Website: home-depot
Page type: billing-address
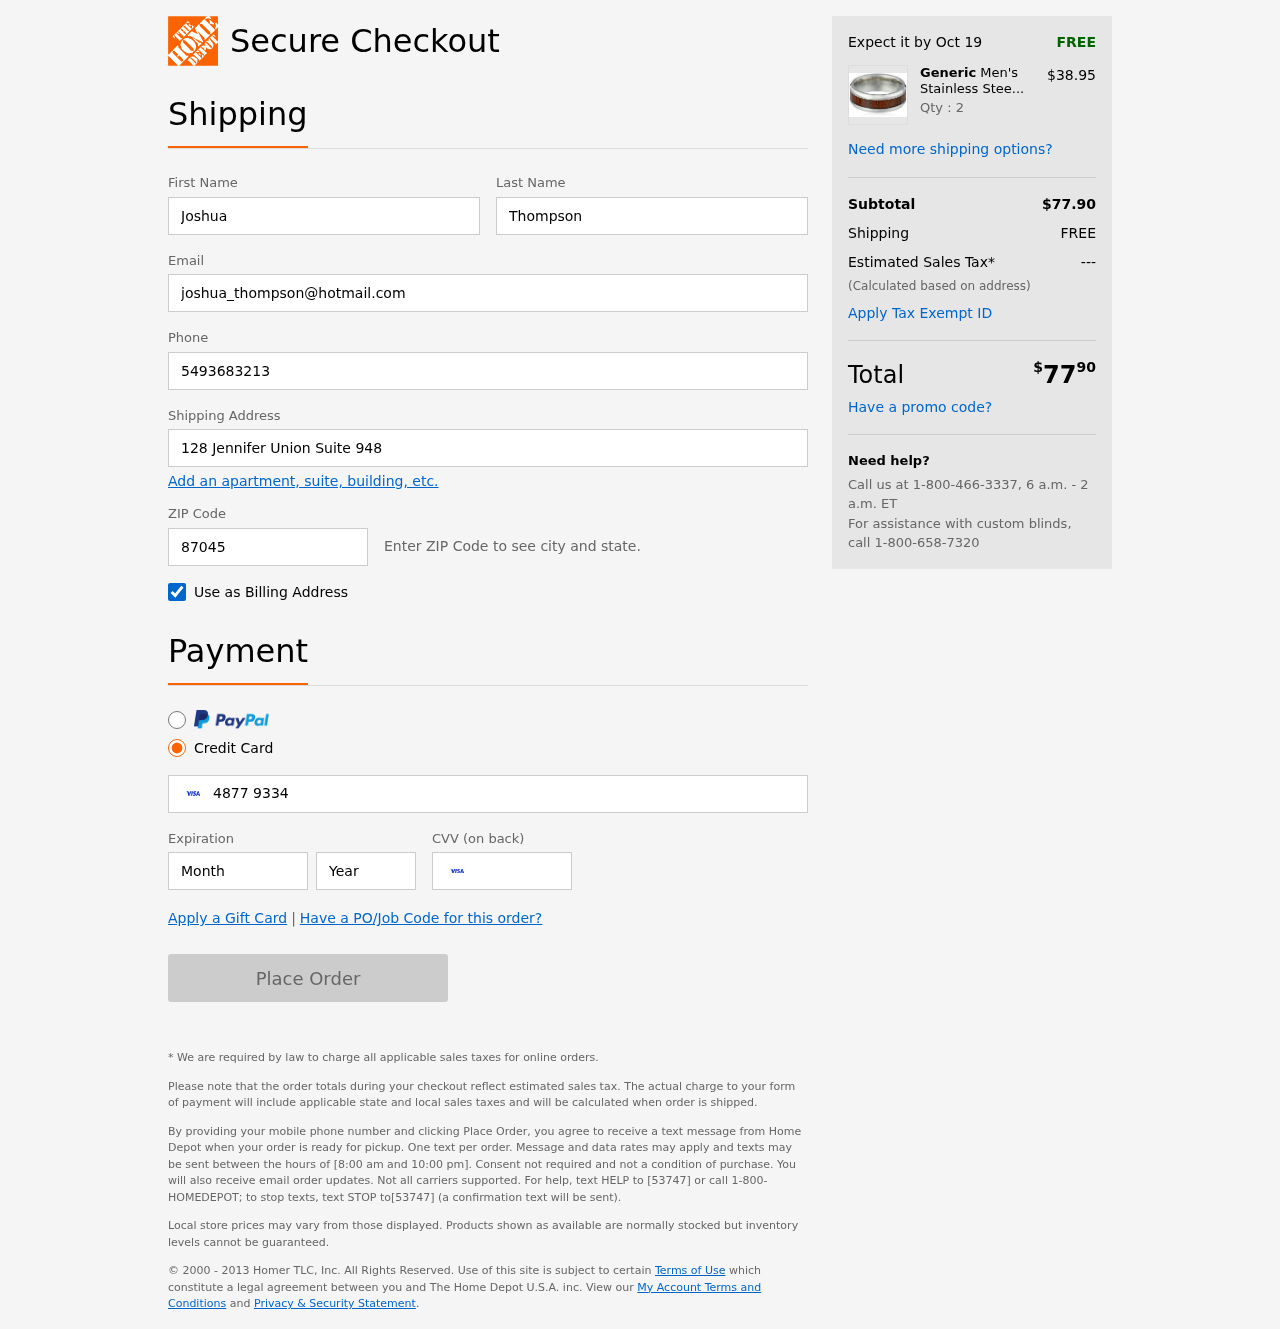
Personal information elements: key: PII_FIRSTNAME
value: Joshua
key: PII_LASTNAME
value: Thompson
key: PII_EMAIL
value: joshua_thompson@hotmail.com
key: PII_PHONE
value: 5493683213
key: PII_STREET
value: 128 Jennifer Union Suite 948
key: PII_POSTCODE
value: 87045
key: PII_CARD_NUMBER
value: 4877 9334 3998 6062
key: PII_CARD_EXPIRY_MONTH
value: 10
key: PII_CARD_CVV
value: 847
Product elements: key: PRODUCT1_BRAND
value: Generic
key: PRODUCT1_NAME
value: Men's Stainless Steel Light Wooden Inlay Ring, Size 11
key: PRODUCT1_PRICE
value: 38.95
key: PRODUCT1_QUANTITY
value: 2
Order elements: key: ORDER_DELIVERY_DATE
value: Oct 19
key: ORDER_SUBTOTAL
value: $77.90
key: ORDER_SHIPPING_COST
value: FREE
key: ORDER_TAX
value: ---
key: ORDER_TOTAL2
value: $7790